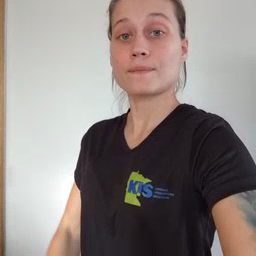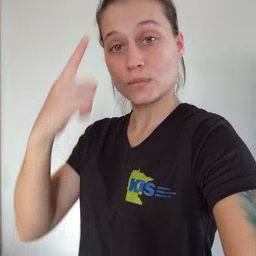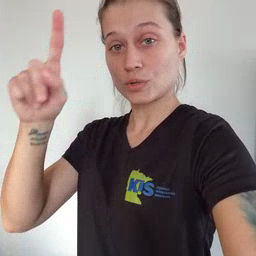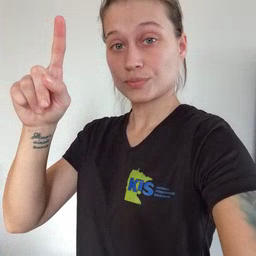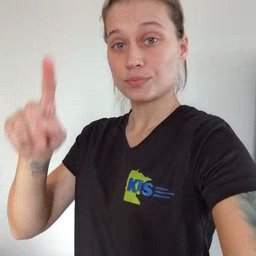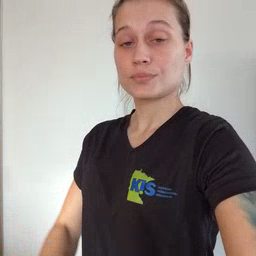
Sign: for